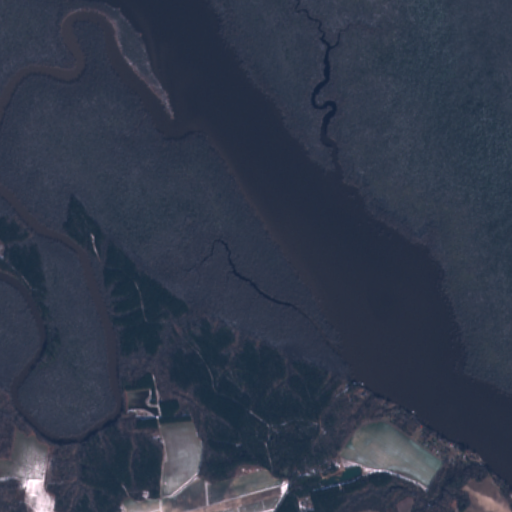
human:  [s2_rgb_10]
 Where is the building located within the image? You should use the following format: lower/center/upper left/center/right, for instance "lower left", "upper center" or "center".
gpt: The building is located in the lower center of the image.
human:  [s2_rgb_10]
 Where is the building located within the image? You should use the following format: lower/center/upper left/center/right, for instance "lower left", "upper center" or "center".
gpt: The building is located in the lower right of the image.
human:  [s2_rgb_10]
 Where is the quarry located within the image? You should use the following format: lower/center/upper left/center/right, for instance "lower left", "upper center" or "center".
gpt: There is no quarry in the image.